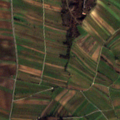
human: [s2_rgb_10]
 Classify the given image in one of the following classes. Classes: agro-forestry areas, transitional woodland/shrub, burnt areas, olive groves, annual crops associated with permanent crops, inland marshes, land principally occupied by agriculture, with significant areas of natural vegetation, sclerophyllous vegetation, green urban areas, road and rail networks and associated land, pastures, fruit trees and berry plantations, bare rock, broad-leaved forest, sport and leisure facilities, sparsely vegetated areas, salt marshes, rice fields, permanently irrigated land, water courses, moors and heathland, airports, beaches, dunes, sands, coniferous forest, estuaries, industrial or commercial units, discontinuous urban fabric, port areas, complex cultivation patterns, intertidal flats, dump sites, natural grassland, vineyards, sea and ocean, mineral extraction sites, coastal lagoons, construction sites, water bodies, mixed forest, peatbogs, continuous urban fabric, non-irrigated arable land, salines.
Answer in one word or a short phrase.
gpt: non-irrigated arable land, vineyards, complex cultivation patterns, land principally occupied by agriculture, with significant areas of natural vegetation